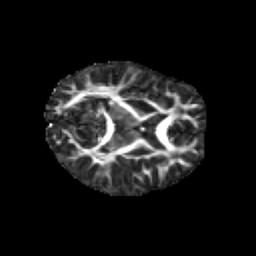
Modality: FA
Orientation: axial
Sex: female
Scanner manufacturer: siemens
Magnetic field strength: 3 T
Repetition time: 5 s
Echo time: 0.071 s